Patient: sex F, age 86
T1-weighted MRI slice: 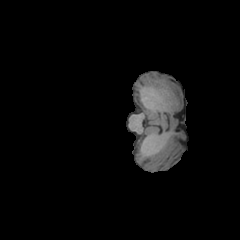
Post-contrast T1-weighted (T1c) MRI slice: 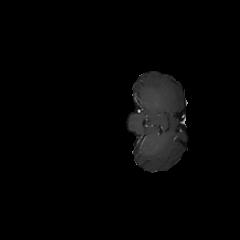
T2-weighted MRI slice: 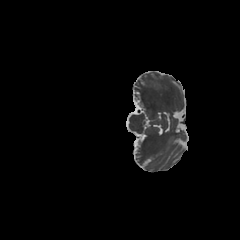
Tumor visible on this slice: no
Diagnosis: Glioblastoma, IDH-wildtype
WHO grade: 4